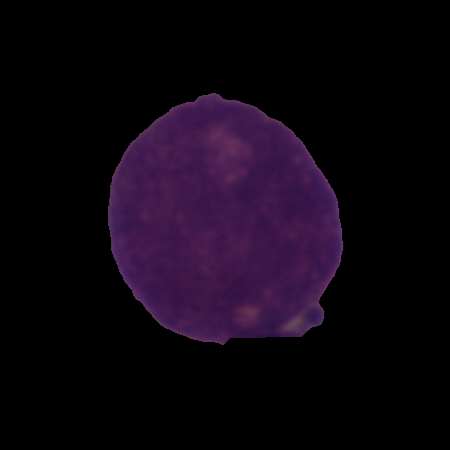
Label: cancer